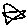
Label: star